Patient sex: M
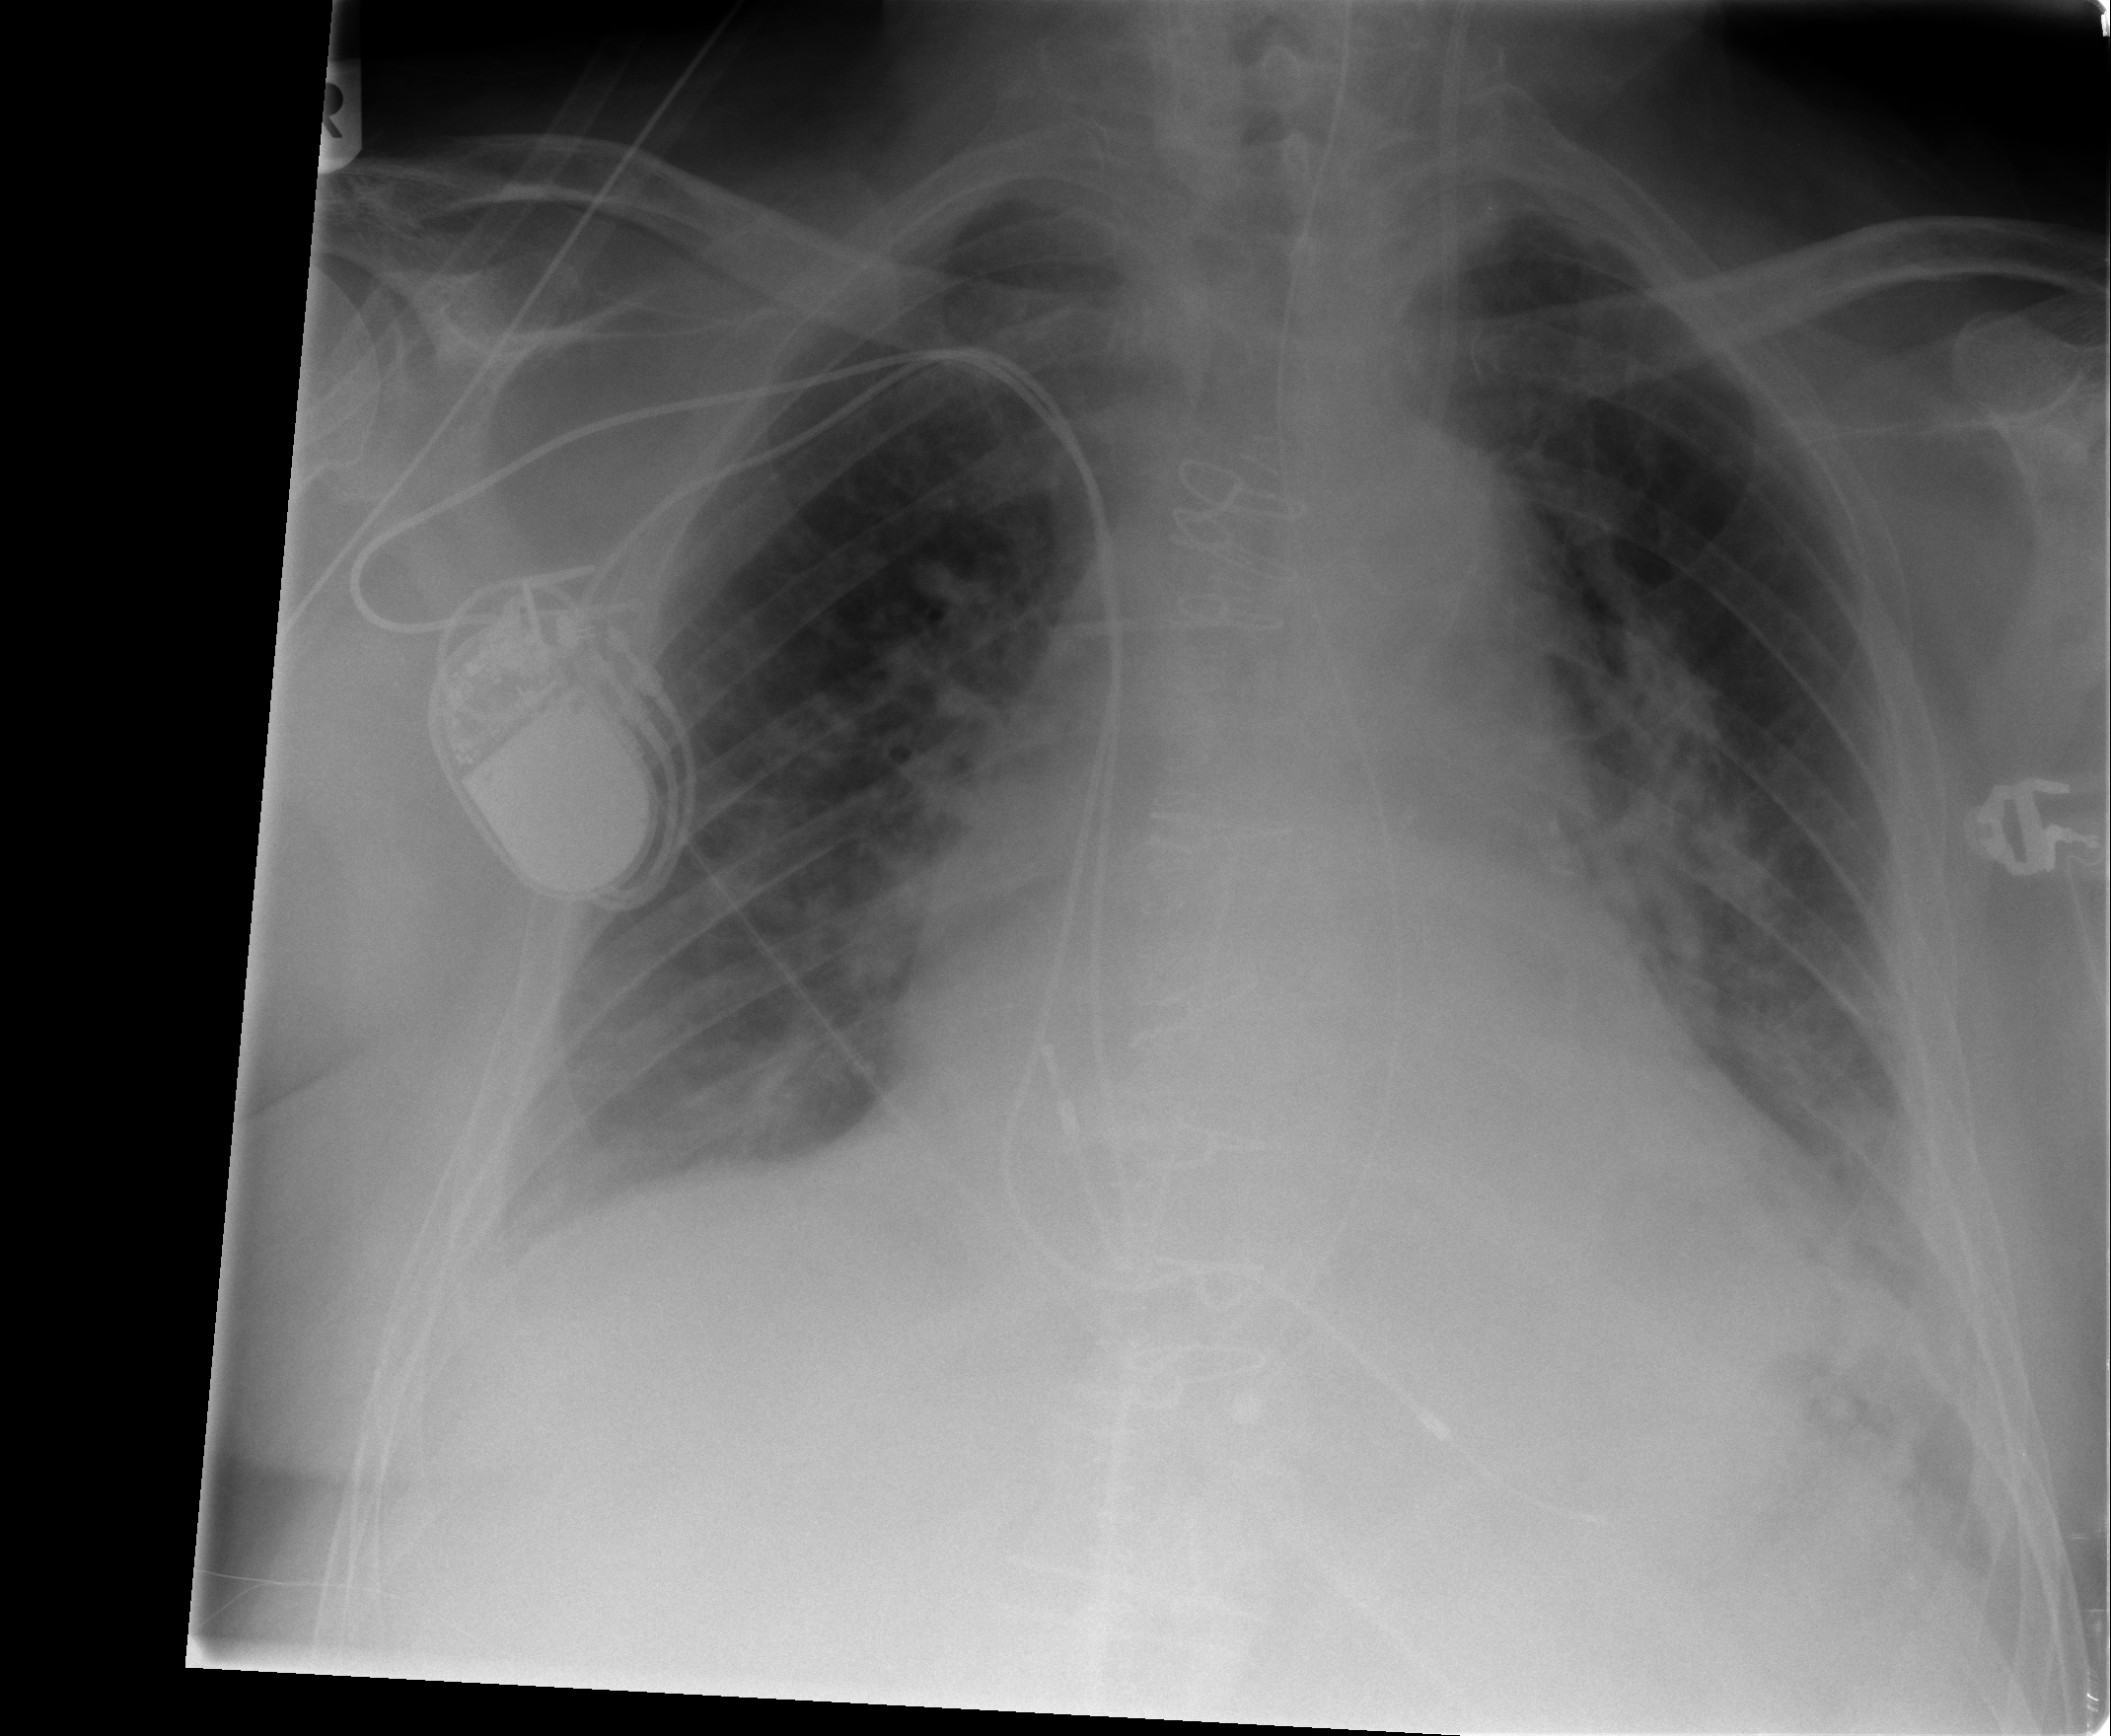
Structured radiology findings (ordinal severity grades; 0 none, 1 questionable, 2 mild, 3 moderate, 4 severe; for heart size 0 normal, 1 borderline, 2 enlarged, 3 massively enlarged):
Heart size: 2
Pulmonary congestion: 0
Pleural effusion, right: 1
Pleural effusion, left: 1
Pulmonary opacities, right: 0
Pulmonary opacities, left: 1
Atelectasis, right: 2
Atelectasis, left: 2